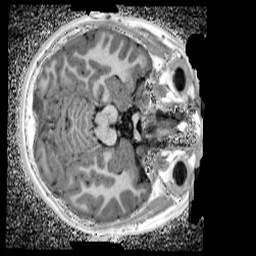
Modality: UNIT1_denoised
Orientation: axial
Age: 11
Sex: female
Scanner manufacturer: siemens
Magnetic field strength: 3 T
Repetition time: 4 s
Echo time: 0.00299 s